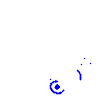
Particle: electron